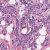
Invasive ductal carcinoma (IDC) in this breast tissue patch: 1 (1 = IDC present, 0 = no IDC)